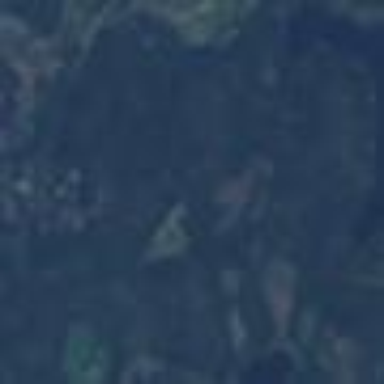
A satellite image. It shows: Mixed woodland area with various types of leaves.